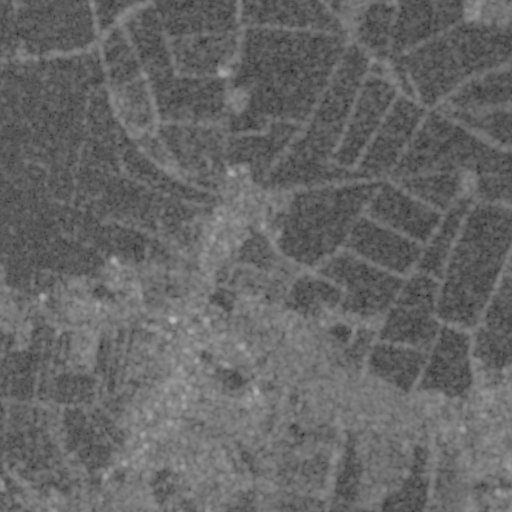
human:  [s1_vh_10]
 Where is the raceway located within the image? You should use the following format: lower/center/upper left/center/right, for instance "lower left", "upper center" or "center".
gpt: The raceway is located in the lower right of the image.
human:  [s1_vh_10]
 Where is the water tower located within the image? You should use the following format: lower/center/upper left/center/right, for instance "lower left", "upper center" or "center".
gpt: The water tower is located in the lower center of the image.
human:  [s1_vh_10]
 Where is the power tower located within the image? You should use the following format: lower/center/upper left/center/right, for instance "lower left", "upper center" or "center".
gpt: There is no power tower in the image.

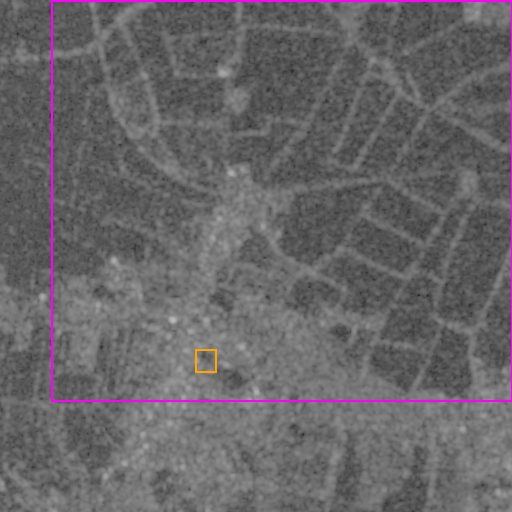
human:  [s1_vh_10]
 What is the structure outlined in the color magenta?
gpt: The structure outlined in magenta is a crop field.
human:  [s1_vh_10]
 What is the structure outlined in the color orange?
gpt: The structure outlined in orange is a park.
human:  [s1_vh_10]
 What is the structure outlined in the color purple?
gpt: There is no purple outline.